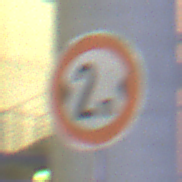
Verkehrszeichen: TatsaechlicheBreite2
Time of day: Night
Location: Outdoor (Urban)
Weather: PartlyCloudy
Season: NotSpecified
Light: Artificial